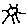
Label: sun